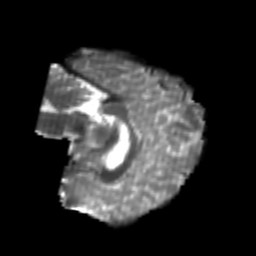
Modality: T2w
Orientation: sagittal
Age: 20
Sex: male
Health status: healthy
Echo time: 0.074 s